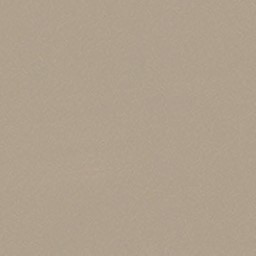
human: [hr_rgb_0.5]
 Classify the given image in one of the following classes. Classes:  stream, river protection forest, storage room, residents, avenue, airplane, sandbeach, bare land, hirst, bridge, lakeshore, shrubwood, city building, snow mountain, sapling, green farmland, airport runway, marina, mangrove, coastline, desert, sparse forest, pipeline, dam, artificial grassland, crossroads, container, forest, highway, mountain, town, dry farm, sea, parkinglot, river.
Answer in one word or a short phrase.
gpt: desert